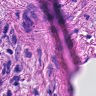
Metastatic tissue present: yes